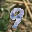
Label: 9